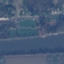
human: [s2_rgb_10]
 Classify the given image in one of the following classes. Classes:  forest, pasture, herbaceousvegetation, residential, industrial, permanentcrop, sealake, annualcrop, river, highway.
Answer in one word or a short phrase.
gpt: River